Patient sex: M
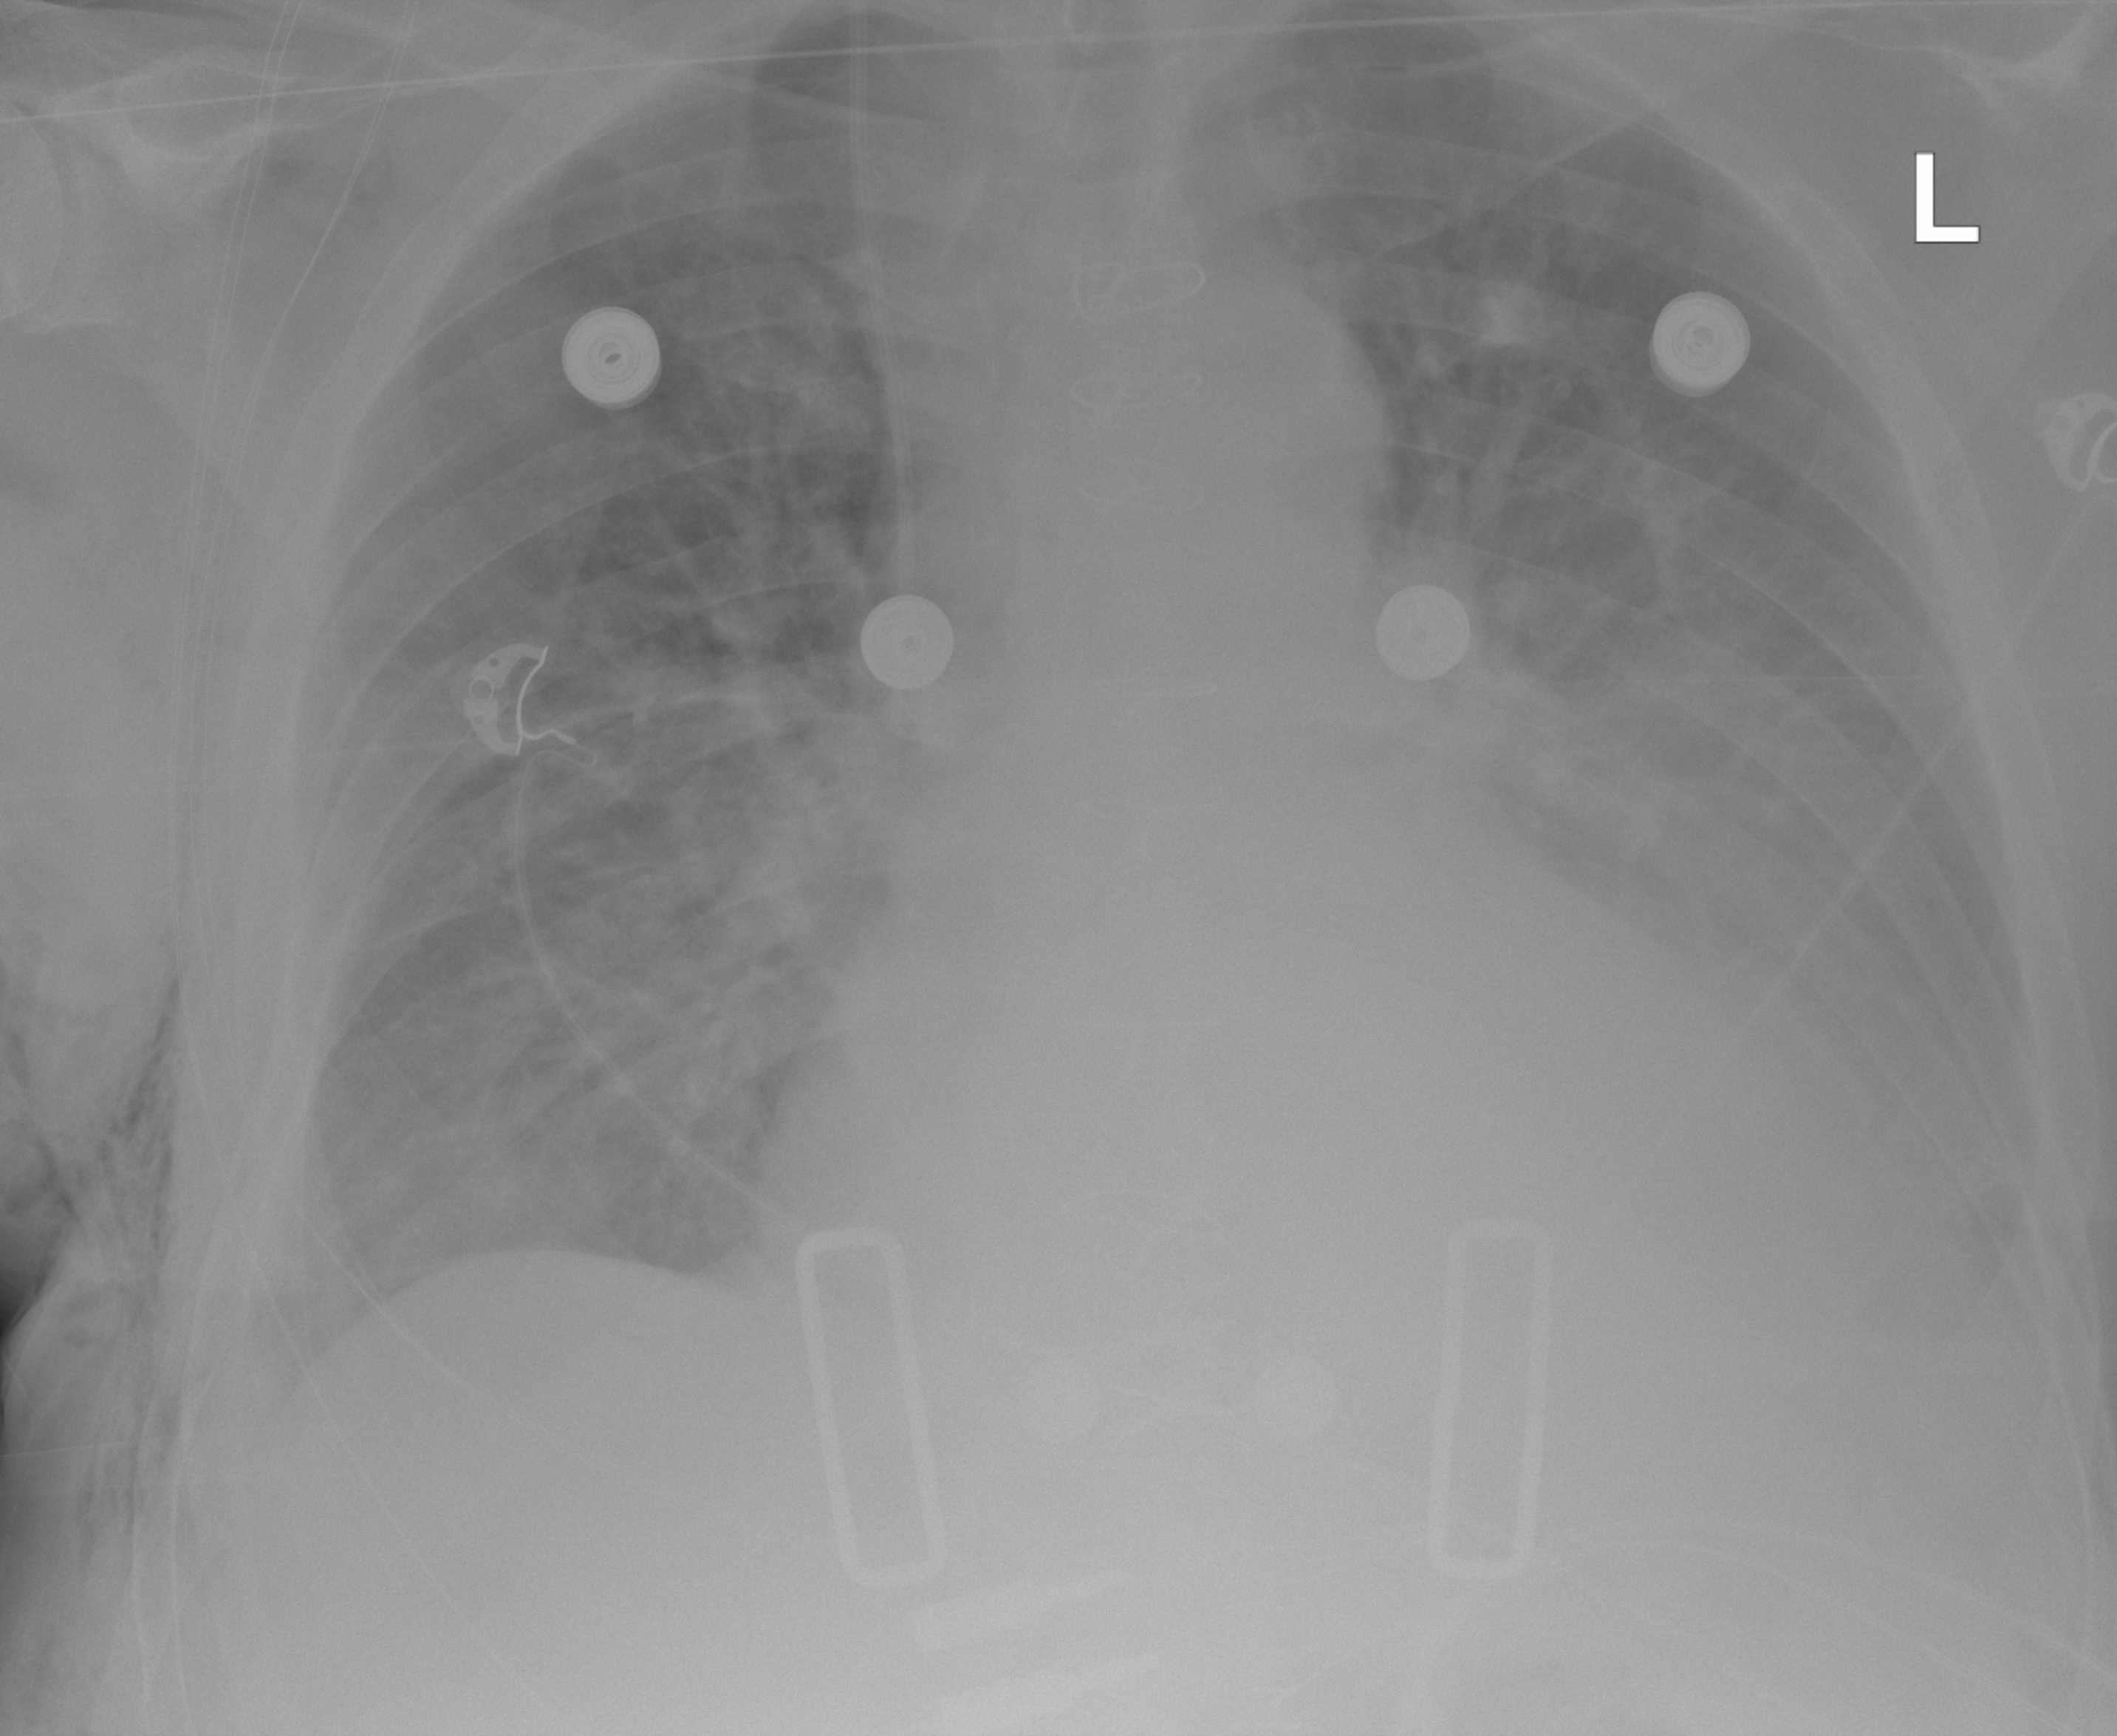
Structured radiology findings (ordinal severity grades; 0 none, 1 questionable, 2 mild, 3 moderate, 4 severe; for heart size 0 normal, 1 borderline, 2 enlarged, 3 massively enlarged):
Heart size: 2
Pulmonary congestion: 2
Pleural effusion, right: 0
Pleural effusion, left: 2
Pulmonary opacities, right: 0
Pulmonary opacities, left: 0
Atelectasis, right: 0
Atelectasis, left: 2